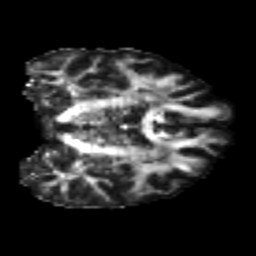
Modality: FA
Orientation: coronal
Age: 21
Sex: male
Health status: healthy
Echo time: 0.074 s